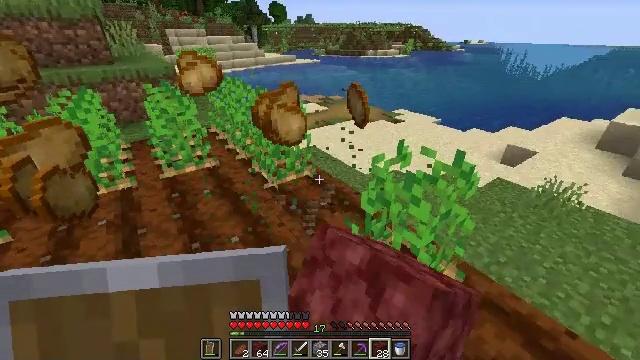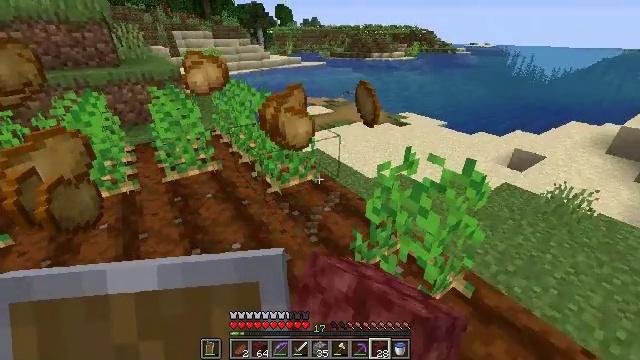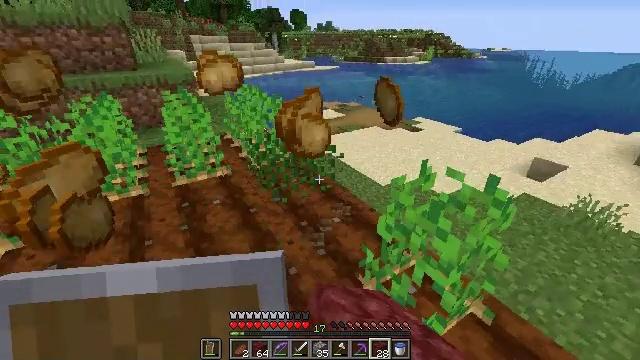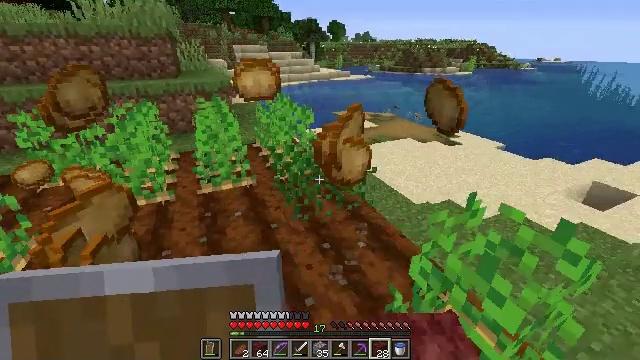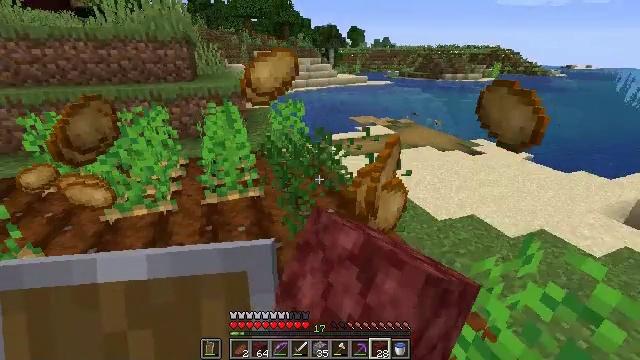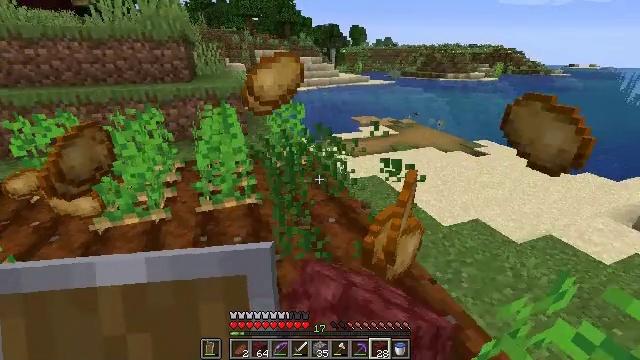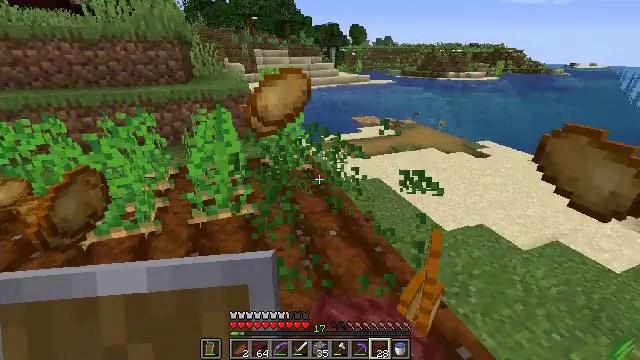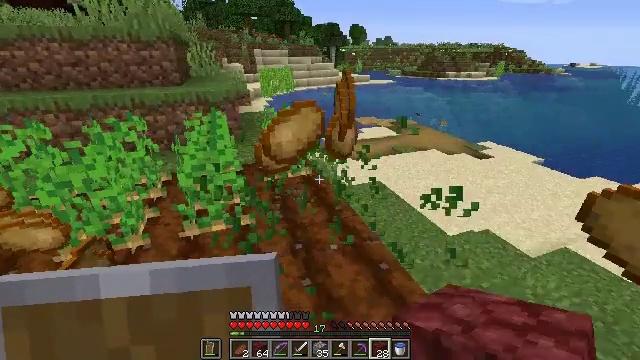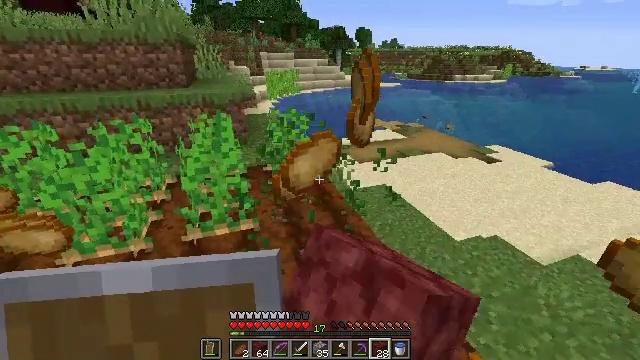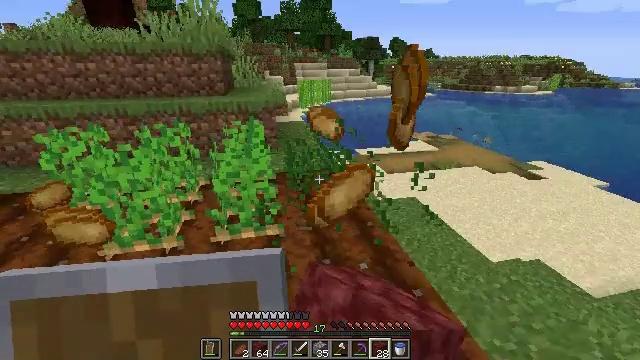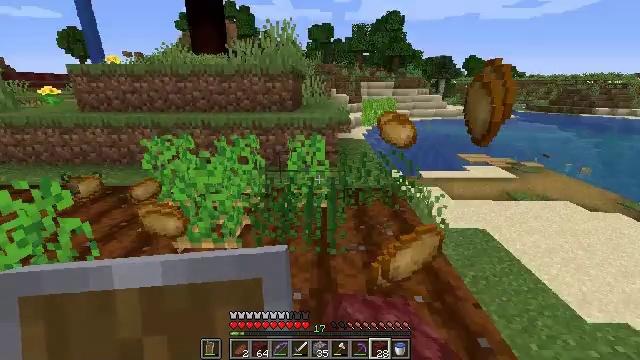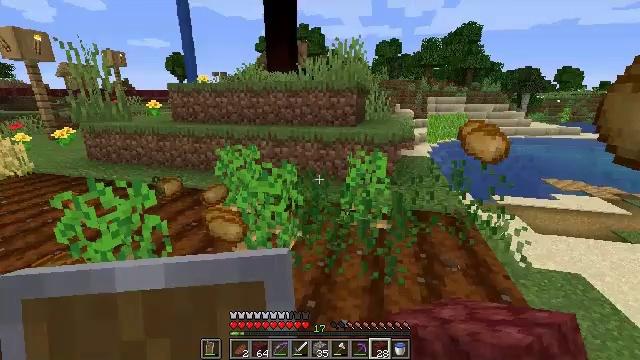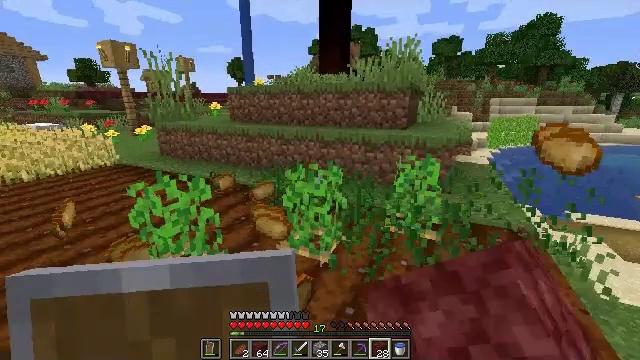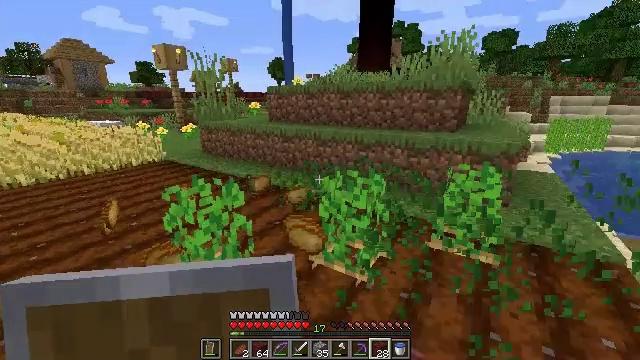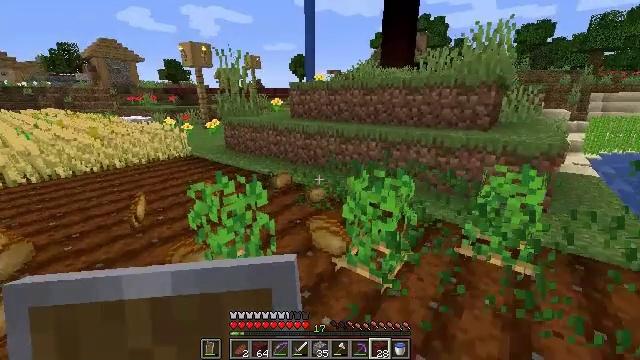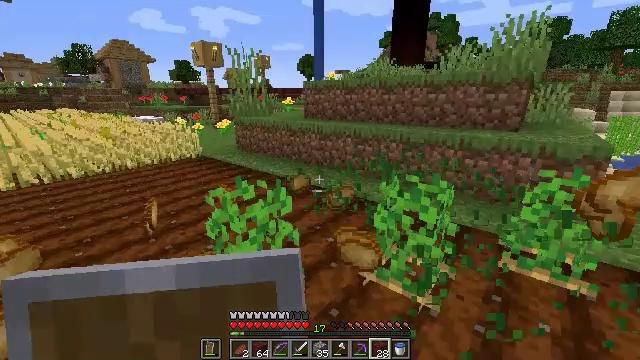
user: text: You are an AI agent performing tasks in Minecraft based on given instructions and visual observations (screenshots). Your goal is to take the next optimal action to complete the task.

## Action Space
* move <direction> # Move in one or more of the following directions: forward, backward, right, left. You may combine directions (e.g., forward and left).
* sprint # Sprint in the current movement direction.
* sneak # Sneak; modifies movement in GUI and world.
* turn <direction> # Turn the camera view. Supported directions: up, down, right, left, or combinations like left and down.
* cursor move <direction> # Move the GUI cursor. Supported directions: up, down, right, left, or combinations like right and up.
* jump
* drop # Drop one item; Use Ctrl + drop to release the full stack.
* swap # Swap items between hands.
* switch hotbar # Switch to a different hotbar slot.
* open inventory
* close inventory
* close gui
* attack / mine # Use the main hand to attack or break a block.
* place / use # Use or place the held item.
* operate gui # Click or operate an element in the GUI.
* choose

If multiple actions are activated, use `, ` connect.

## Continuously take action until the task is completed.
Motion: motion action
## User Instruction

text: Collect potatoes from the garden.
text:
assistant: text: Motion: move forward, turn left, attack / mine
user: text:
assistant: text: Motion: move forward, turn left, attack / mine
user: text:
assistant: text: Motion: move forward, turn left and up, attack / mine
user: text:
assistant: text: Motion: move forward, turn left, attack / mine
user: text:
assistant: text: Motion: move forward, attack / mine
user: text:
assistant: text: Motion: move forward, attack / mine
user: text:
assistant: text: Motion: attack / mine
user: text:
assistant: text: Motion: turn left, attack / mine
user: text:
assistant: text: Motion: turn left and up, attack / mine
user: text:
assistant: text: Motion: turn left and up, attack / mine
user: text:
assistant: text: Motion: move forward, turn left and up, attack / mine
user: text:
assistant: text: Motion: move forward, turn left, attack / mine
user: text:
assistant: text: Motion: move forward and move left, turn left, attack / mine
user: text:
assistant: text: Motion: move forward and move left, turn left, attack / mine
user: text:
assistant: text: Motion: move forward and move left, turn left, attack / mine
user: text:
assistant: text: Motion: move forward and move left, attack / mine
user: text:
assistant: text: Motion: move forward and move left, attack / mine
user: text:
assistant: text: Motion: move forward and move left, attack / mine
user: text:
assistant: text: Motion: move forward and move left, turn right and down, attack / mine
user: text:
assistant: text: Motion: move left, turn right and down, attack / mine
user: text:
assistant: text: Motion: turn right and down, attack / mine
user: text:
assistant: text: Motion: turn right and down, attack / mine
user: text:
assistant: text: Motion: turn right, attack / mine
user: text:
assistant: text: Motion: turn right and up, attack / mine
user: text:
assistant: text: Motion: turn right and up, attack / mine
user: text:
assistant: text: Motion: turn right and up, attack / mine
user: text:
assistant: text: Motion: turn right and up, attack / mine
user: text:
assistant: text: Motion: turn right and up, attack / mine
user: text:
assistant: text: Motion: turn right and up, attack / mine
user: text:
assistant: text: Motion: turn right and up, attack / mine